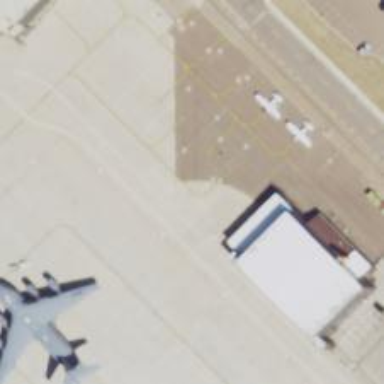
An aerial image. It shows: Image of taxiway at airport.